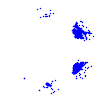
Particle: kaon